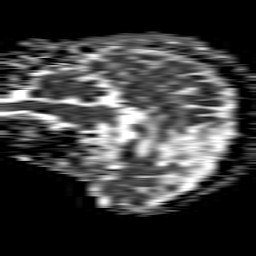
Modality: ADC
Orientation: sagittal
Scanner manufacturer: philips
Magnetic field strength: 1.5 T
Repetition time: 4.6 s
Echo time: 0.08941 s